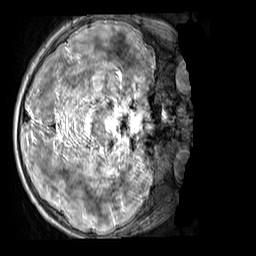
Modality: T2w
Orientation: axial
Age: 13
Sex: male
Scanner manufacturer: siemens
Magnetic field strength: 3 T
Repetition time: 3.2 s
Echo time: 0.408 s